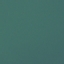
Land use / land cover: SeaLake